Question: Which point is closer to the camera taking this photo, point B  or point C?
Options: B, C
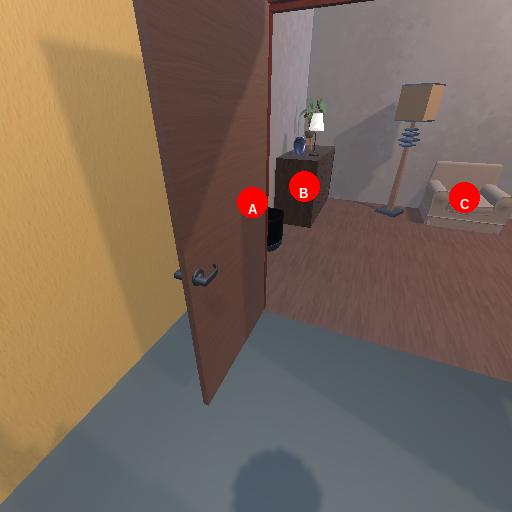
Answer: B